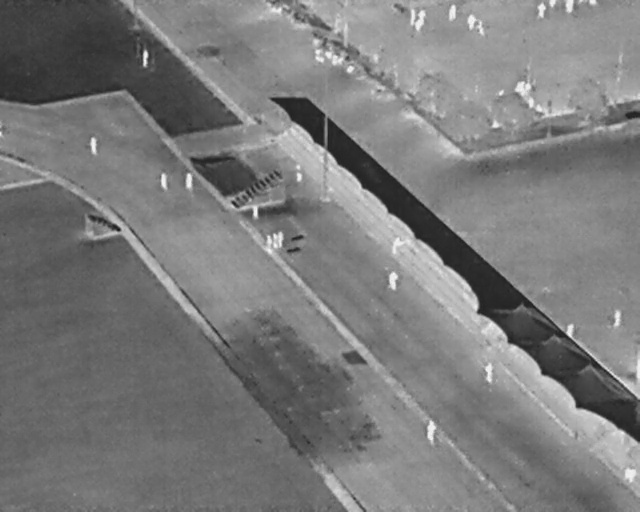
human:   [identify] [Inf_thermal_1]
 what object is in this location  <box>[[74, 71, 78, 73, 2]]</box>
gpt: <ref>1 medium person at the bottom right</ref>